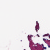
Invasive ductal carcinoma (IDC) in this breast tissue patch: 0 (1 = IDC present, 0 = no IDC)